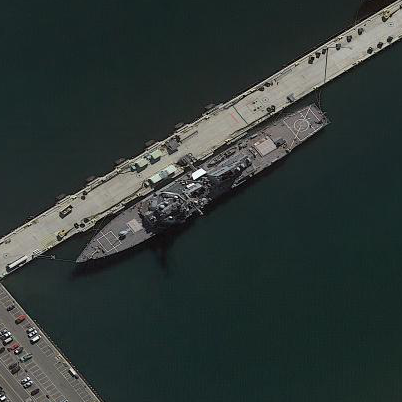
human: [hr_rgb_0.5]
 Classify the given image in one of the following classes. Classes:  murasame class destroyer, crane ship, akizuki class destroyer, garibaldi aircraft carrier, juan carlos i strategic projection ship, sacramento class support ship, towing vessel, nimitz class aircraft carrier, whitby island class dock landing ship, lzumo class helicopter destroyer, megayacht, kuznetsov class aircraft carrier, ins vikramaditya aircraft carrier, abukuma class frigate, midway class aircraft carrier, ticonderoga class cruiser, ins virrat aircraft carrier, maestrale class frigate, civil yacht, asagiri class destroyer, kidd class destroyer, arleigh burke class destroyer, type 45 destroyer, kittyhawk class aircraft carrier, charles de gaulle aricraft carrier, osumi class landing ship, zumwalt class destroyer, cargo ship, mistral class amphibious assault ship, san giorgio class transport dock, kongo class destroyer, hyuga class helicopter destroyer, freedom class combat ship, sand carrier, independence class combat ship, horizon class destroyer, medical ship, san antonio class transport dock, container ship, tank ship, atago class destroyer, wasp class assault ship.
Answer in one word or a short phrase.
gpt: Arleigh Burke class destroyer